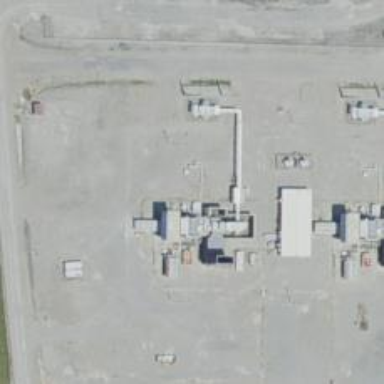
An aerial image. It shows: Gas-powered generator. It is gas turbine type generator.